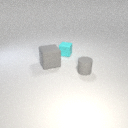
small gray rubber cylinder in front of small cyan rubber cube